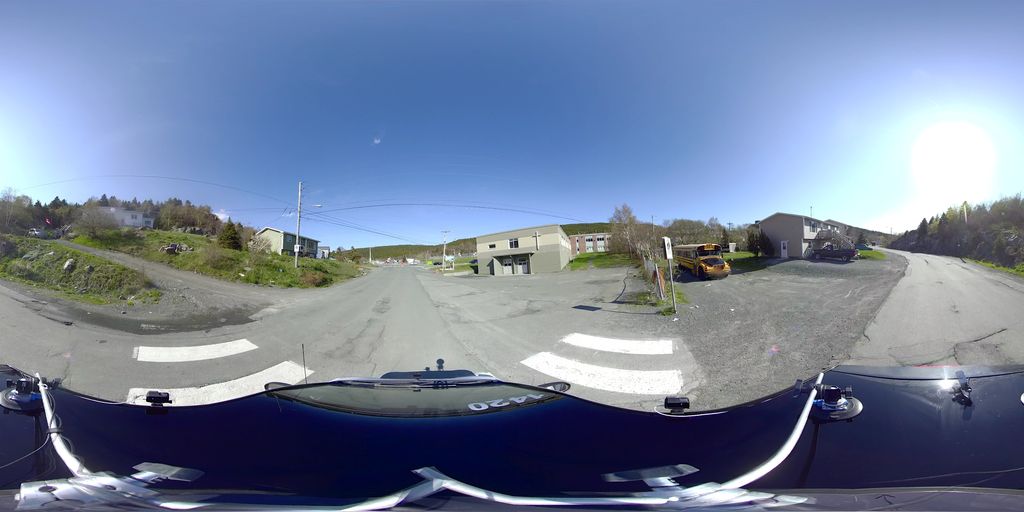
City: st_johns